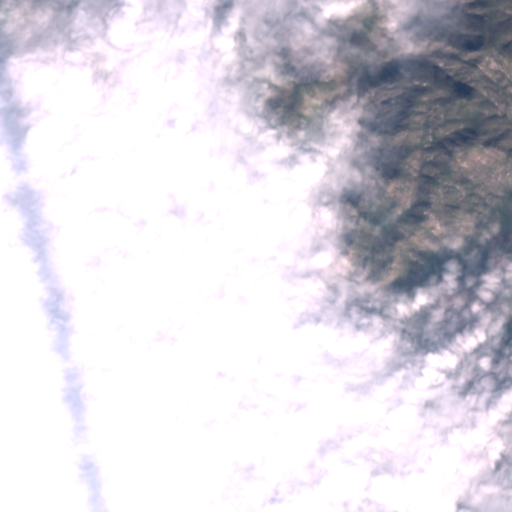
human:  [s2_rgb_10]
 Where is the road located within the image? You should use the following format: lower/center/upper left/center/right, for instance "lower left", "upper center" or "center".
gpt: There is no road in the image.